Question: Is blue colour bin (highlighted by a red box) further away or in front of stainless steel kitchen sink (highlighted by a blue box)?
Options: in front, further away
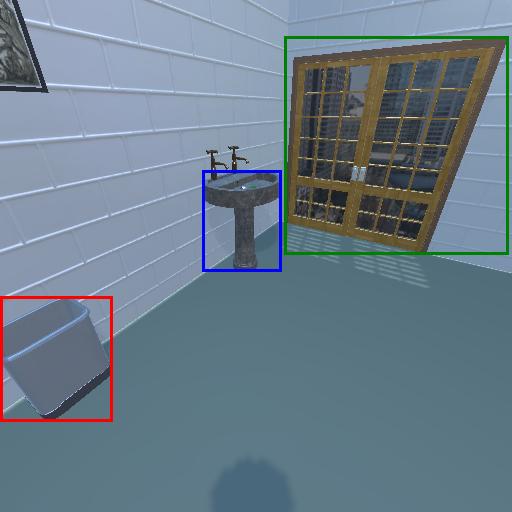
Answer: in front